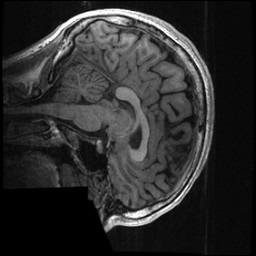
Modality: T1w
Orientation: sagittal
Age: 20
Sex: male